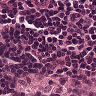
Metastatic tissue present: no